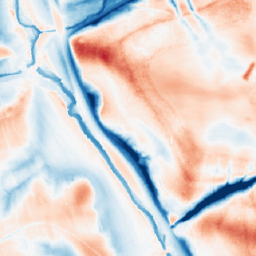
Category: edge_preserving
Decomposition family: guided
Decomposition parameters: radius: 16
eps: 0.01
Upsampling method: nearest
Upsampling parameters: scale: 2
Upsampling scale: 2